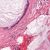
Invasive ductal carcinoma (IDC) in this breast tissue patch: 0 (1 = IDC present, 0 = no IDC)